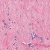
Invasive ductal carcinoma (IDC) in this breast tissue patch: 0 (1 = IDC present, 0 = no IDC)